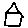
Label: house